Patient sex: F
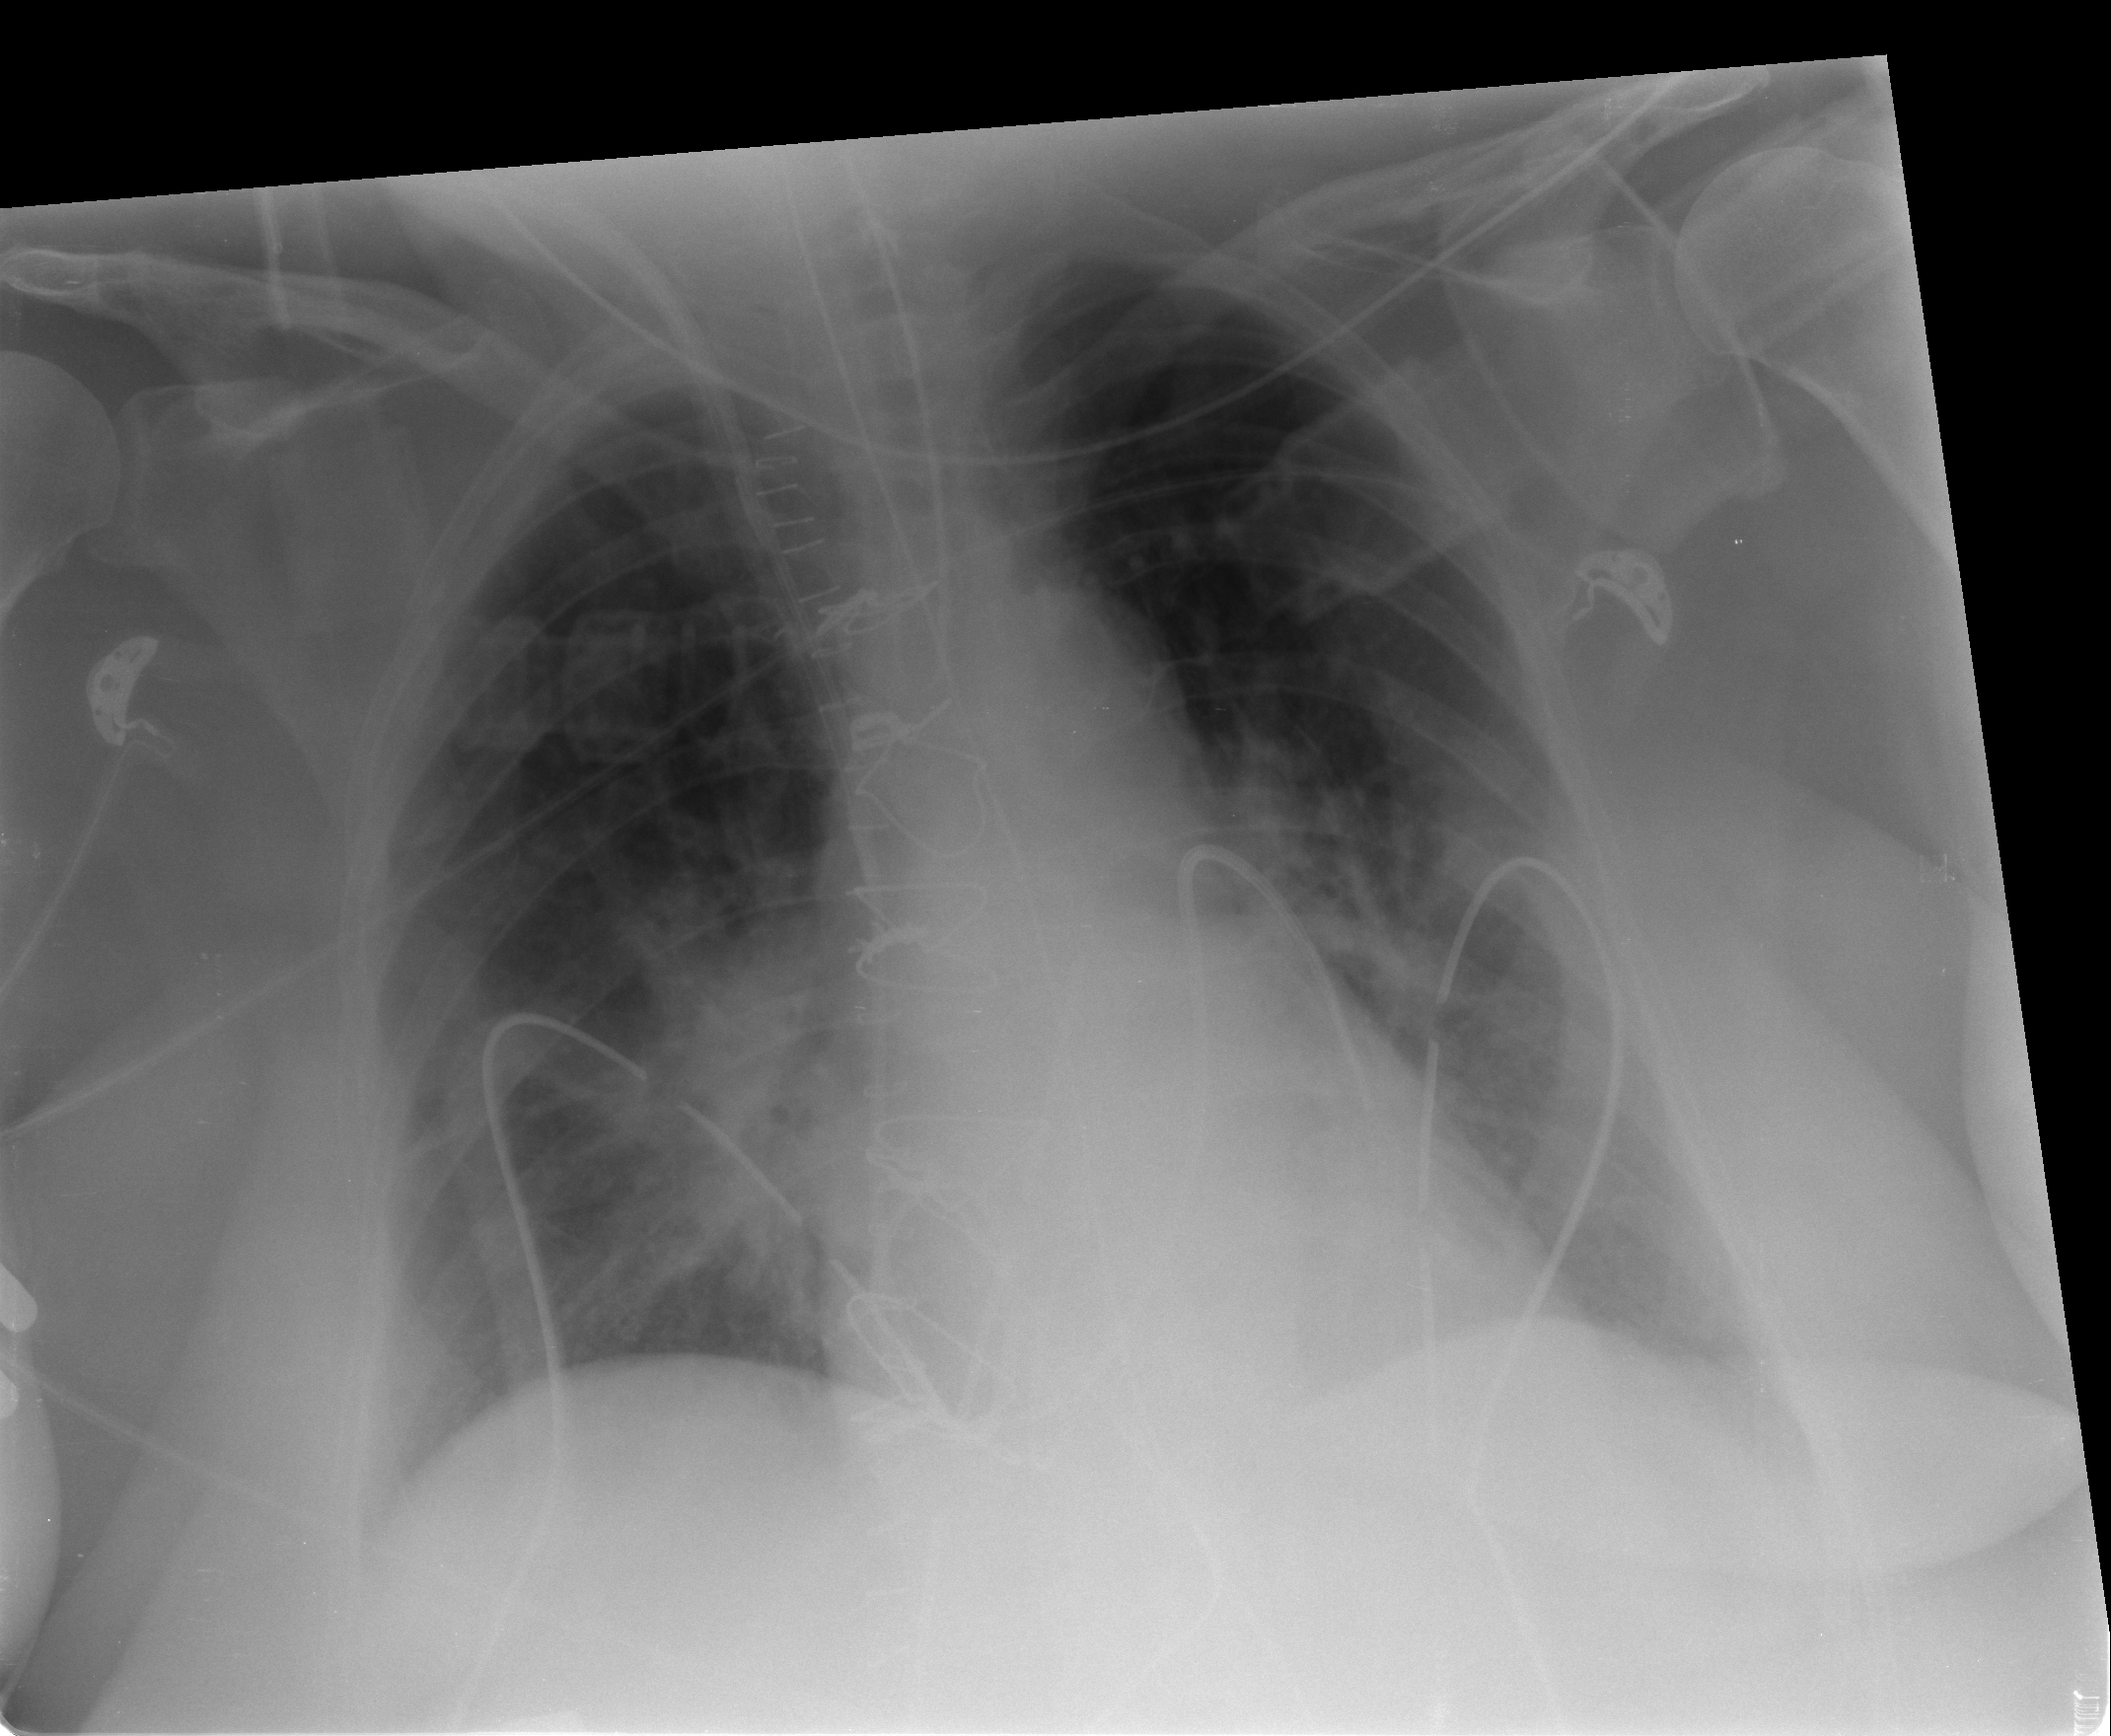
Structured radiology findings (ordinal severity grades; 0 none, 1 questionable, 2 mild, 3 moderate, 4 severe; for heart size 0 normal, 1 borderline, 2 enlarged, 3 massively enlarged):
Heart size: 1
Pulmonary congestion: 2
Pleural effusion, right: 0
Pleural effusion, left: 1
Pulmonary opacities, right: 2
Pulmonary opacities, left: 0
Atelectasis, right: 1
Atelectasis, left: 1